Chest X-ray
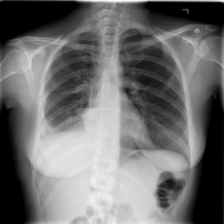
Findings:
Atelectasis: negative
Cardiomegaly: negative
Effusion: negative
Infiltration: negative
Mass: negative
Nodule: negative
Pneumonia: negative
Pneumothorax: positive
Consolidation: negative
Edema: negative
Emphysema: negative
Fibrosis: negative
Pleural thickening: negative
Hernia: negative